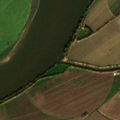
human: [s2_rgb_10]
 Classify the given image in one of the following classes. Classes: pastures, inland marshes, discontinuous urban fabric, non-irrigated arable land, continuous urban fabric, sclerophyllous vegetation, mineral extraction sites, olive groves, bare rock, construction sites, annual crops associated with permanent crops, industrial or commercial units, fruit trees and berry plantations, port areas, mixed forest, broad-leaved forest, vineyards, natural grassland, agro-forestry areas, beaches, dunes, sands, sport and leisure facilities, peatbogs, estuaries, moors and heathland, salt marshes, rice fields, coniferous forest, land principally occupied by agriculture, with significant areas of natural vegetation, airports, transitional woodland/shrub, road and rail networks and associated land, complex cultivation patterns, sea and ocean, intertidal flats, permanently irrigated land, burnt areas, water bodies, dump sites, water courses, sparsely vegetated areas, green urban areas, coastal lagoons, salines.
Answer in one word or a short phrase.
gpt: permanently irrigated land, rice fields, pastures, water courses